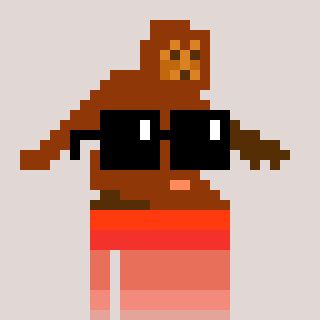
a pixel art character with square black sunglasses, a bigfoot-shaped head and a green-colored body on a warm background